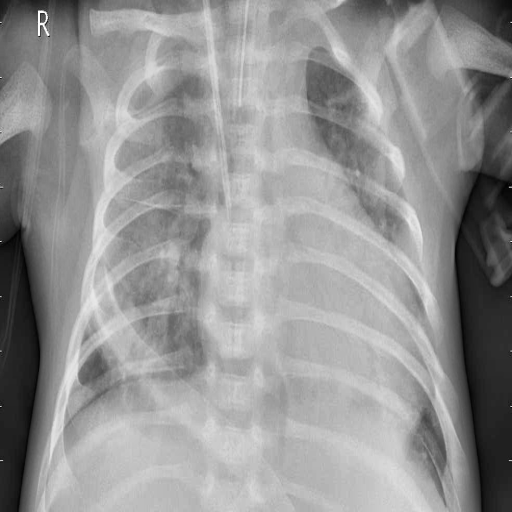
Finding: PNEUMONIA